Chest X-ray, AP view. Patient: 44 years old, sex F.
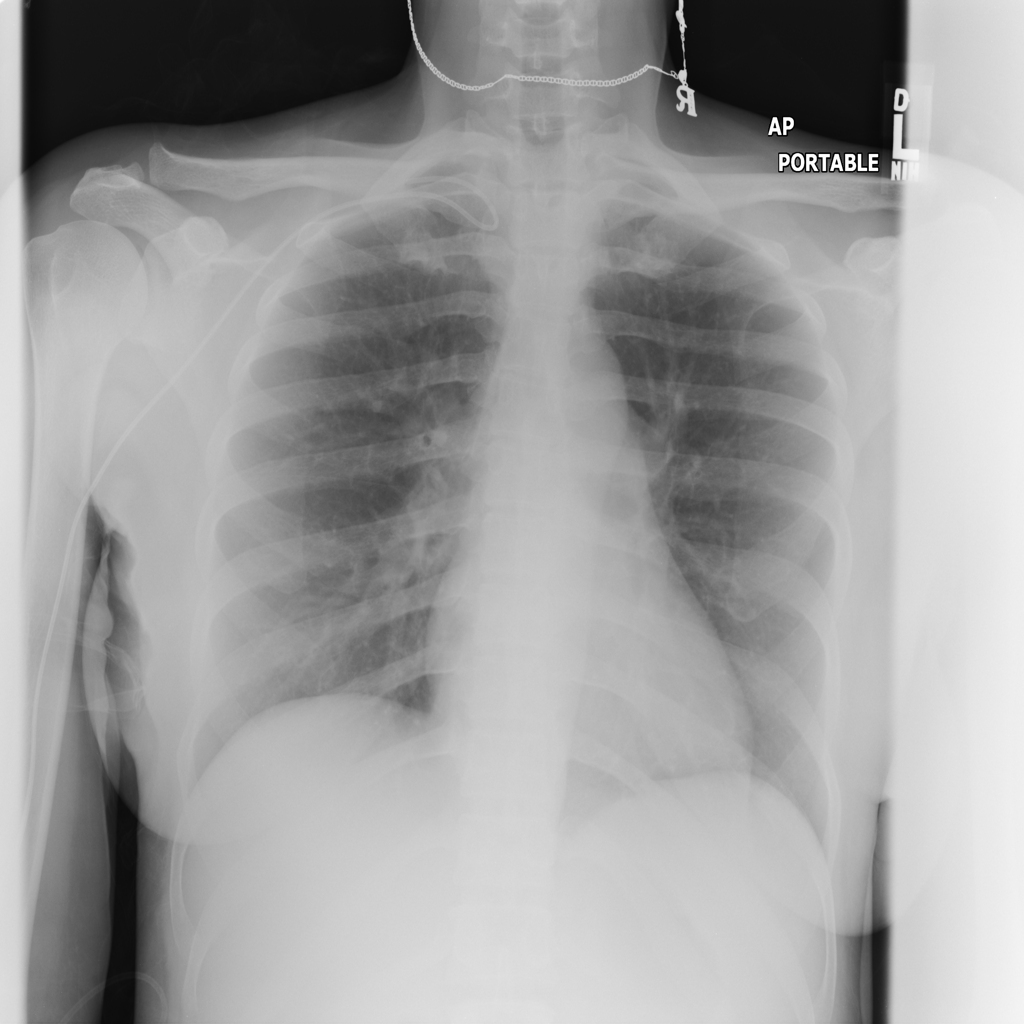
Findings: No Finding